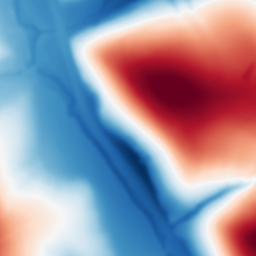
Category: multiscale
Decomposition family: dog
Decomposition parameters: sigma_low: 2
sigma_high: 100
Upsampling method: lanczos
Upsampling parameters: scale: 2
Upsampling scale: 2